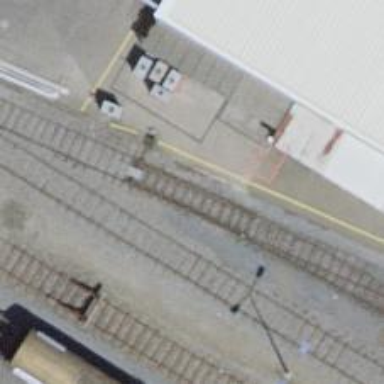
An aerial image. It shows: Railway switch.